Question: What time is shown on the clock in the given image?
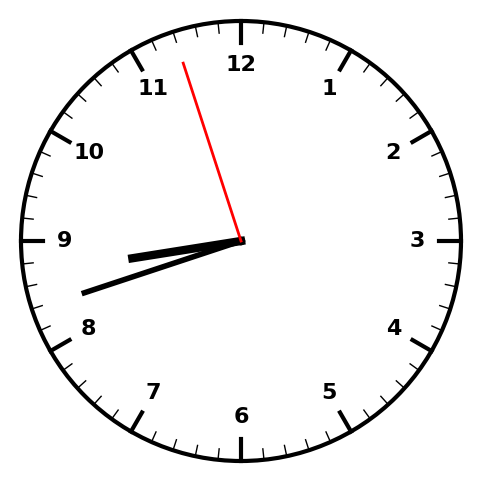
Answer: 08:41:57